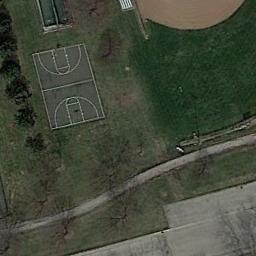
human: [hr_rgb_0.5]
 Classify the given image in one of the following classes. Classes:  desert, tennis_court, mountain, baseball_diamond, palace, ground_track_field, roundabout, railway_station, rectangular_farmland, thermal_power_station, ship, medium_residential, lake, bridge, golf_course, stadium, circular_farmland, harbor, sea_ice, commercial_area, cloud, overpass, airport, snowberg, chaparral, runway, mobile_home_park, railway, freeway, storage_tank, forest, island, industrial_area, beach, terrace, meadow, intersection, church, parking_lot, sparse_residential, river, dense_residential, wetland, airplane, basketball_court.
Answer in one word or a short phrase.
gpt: basketball_court